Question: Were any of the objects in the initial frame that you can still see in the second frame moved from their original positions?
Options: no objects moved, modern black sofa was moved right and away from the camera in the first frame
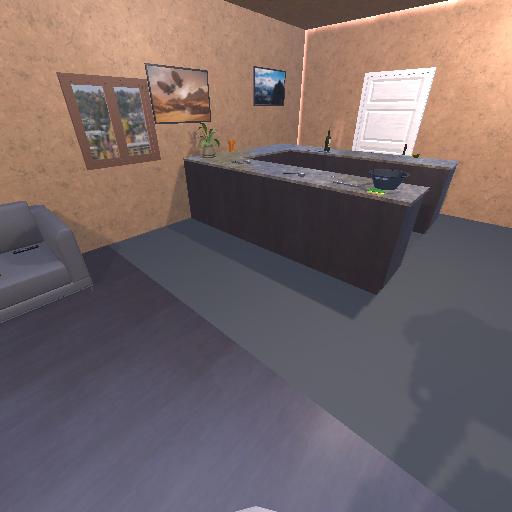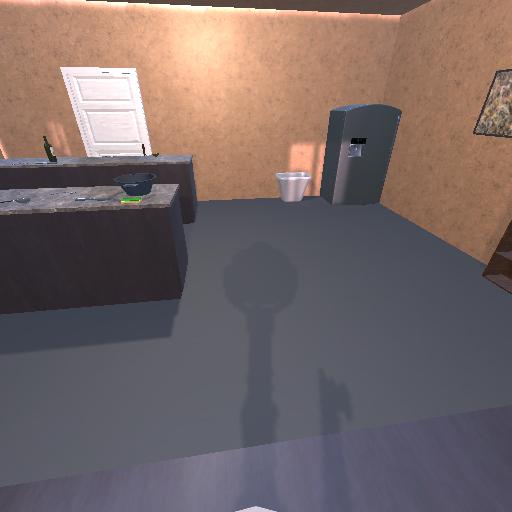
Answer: no objects moved